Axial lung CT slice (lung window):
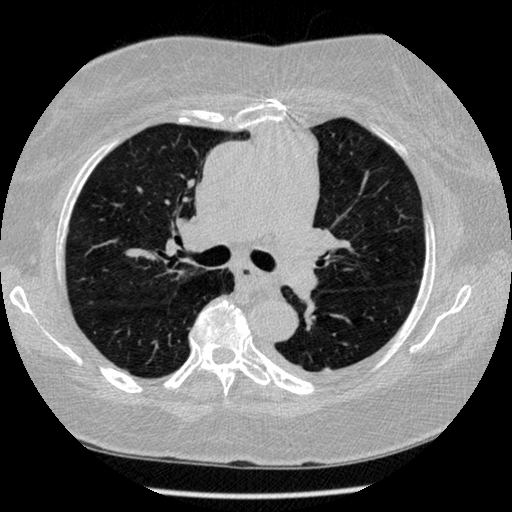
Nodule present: no